Question: I installed Visual studio 2015 and I'm trying to create a test application for Windows Phone 8.1. When I create a new project, I get this message:

Any suggestions on how to solve this problem?
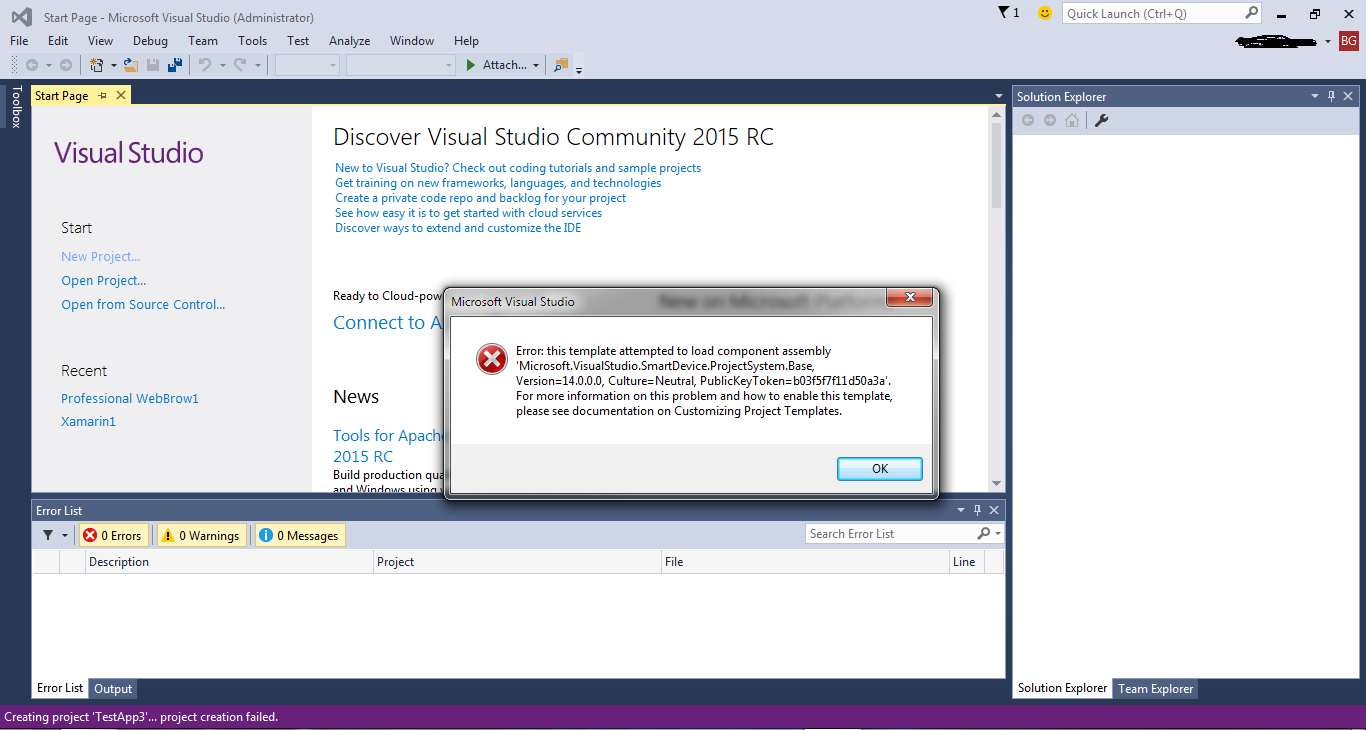
Answer: Here is the solution:
1. Open Visual Studio and go to Tools > Extensions and Updates
2. Uninstall "NuGet Package Manager for Visual Studio 2015"
3. Restart Visual Studio 2015
4. Open Visual Studio and to Tools > Extensions and Updates again
5. Install "NuGet Package Manager for Visual Studio 2015"
6. Restart Visual Studio 2015